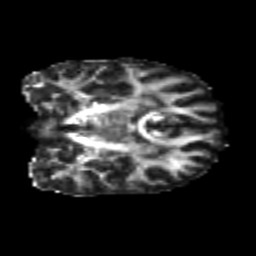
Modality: FA
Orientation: coronal
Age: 22
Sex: female
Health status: healthy
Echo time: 0.074 s